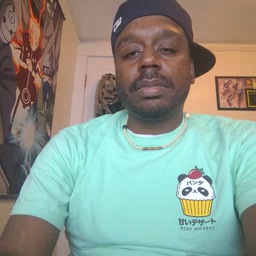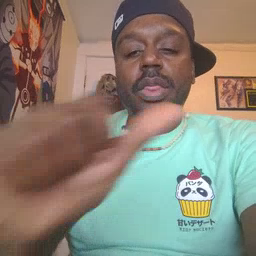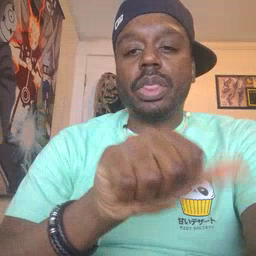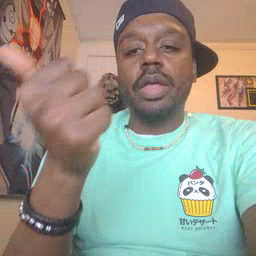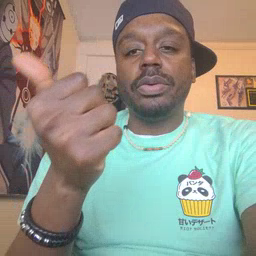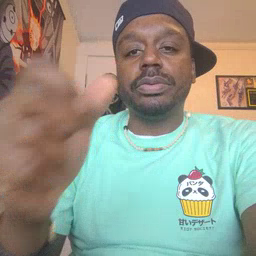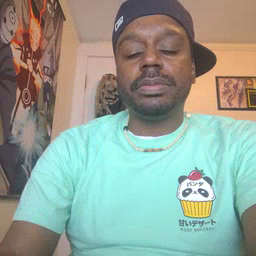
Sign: another